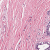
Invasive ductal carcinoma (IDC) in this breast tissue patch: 0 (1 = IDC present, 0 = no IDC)